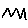
Label: zigzag